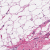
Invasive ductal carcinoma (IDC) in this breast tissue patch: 0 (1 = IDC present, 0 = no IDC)